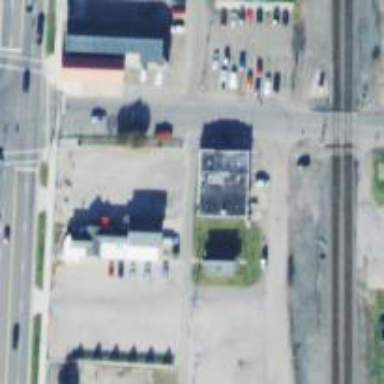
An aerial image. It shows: Alleyway designated as service road.